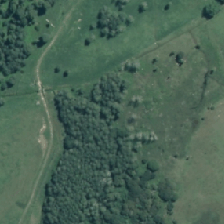
Land cover: deciduous_hardwood